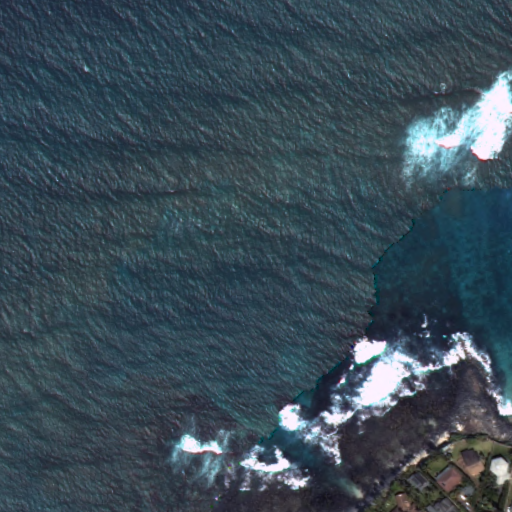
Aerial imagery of bar in Hawaii named Father Jules Papa containing only unknown